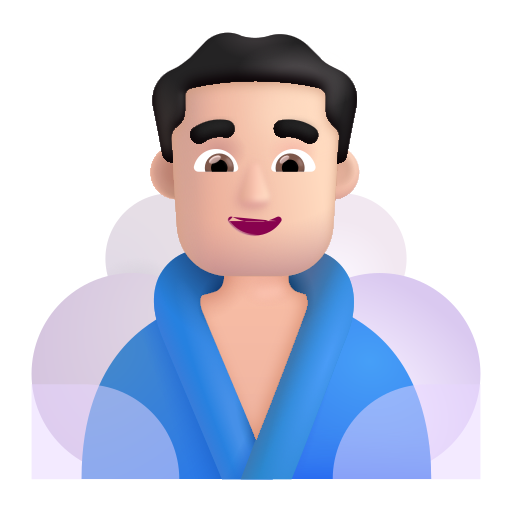
man in steamy room color light